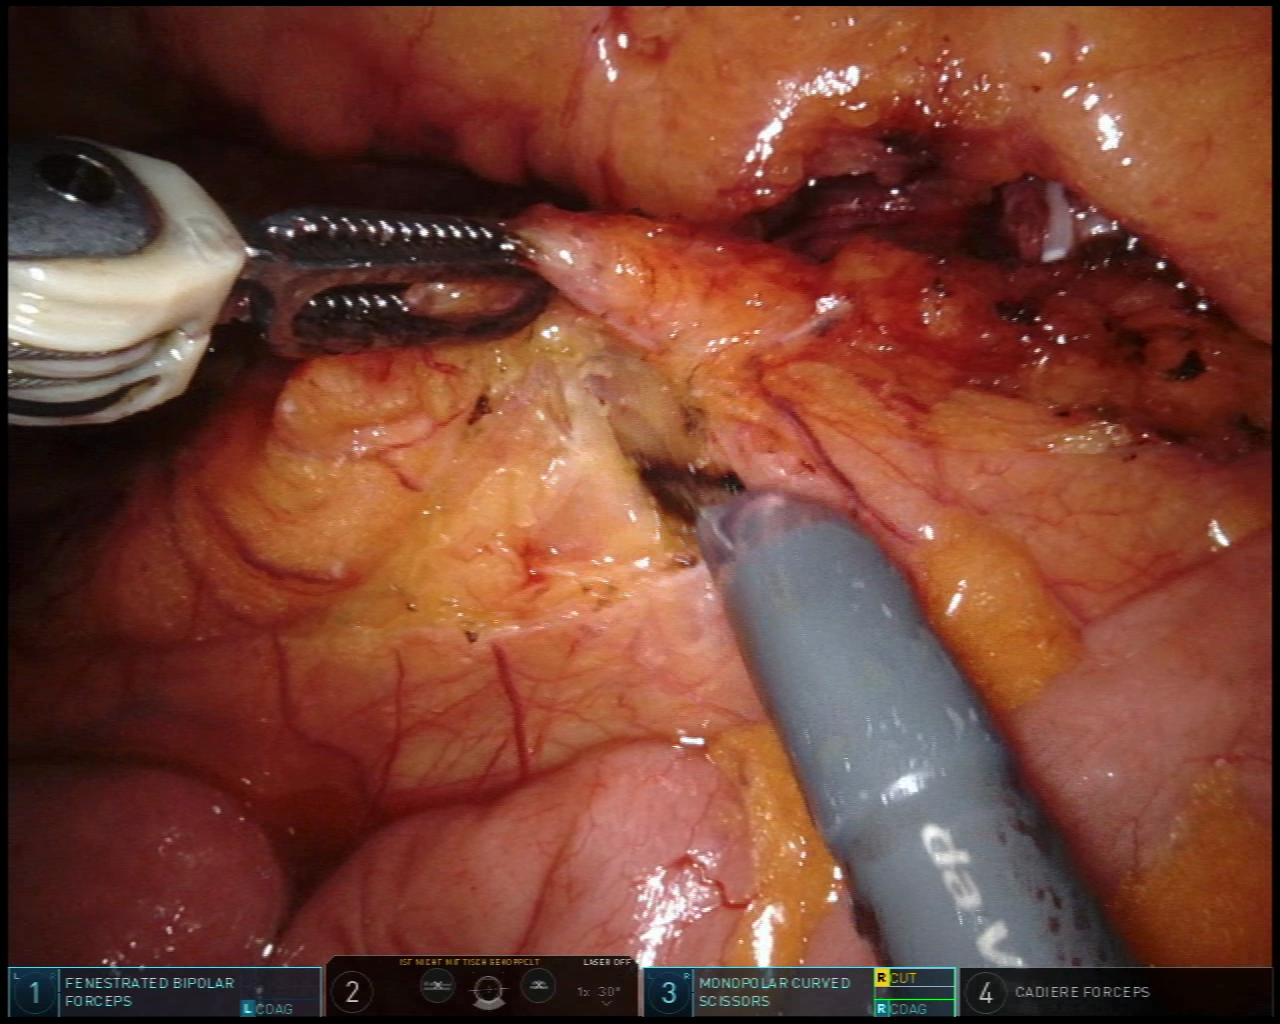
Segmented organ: small_intestine
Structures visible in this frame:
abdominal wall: no
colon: no
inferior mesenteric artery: no
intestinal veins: no
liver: no
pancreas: no
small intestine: yes
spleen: no
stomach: no
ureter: no
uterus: no
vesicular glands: no